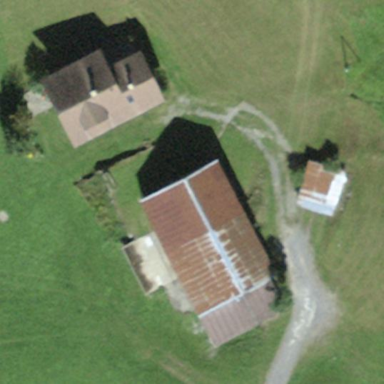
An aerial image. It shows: Farmyard in rural farm setting.